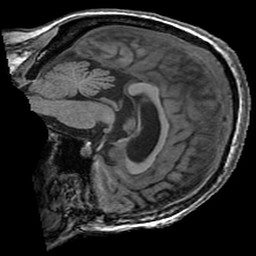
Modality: T1w
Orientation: sagittal
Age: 66
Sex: female
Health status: ill
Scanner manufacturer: ge
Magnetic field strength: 3 T
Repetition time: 0.008164 s
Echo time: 0.003184 s